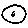
Label: moon